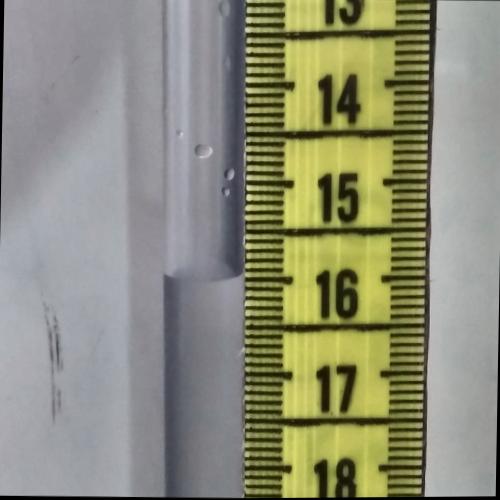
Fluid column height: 16.0 cm